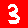
Digit: 3